Question: I am trying to create a VBA code for word that will search for a specific colored square bracket and then search for the corresponding closing bracket of that color and delete all text between these 2 colored bracket.

The code will search for a green square opening bracket then search for the green closing bracket and delete everything in between which in this case will be "brown fox". I will then add update the code for the color of the red bracket and have it delete everything between the red bracket. I have found the following code from another question on this site and this does work 90% but i cant get it to search for the specific colored bracket.
I tried
'''
.Format = True + .Font.Color = WdColorRed
'''
but it doesnt pick it up. Any help is appreciated. Thanks
'''
Sub FindSquareBracketPairs()
Dim rngFind As Word.Range
Dim sOpen As String, sClose As String
Dim sFindTerm As String
Dim bFound As Boolean, lPosOpen As Long
Set rngFind = ActiveDocument.Content
sOpen = "["
sClose = "]"
sFindTerm = "\[*\] "
With rngFind.Find
.ClearFormatting
.Text = "\[*\] "
.Forward = True
.Wrap = Word.WdFindWrap.wdFindStop
.MatchWildcards = True
bFound = .Execute
Do While bFound
lPosOpen = NumberOfCharInRange(rngFind, sOpen)
rngFind.Delete
rngFind.Collapse wdCollapseEnd
bFound = .Execute
Loop
End With
End Sub
'Checks whether there's more than one instance of searchTerm in the rng.Text
'For each instance above one, move the Start point of the range
'To the position of that instance until no more are "found".
'Since the Range is passed ByRef this will change the original
'range's position in the calling procedure.
Function NumberOfCharInRange(ByRef rng As Word.Range, _
ByRef searchTerm As String) As Long
Dim lCountChars As Long, lCharPos As Long
Dim s As String
s = rng.Text
Do
lCharPos = InStr(s, searchTerm)
If lCharPos > 1 Then
lCountChars = lCountChars + 1
rng.Start = rng.Start + lCharPos
End If
s = Mid(s, lCharPos + 1)
Loop Until lCharPos = 0
NumberOfCharInRange = lCountChars
End Function
'''
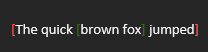
Answer: You'll want to get the Color from the Font of the range. Then use this <URL> to use decimal you get or transfer/convert to hex or rgb someway. There are also constants in VBA such as wdRed but, it's the word red whatever that is.
'''
Sub FindSquareBracketPairs()
Dim rngFind As Range
Dim sOpen As String, sClose As String
Dim sFindTerm As String
Dim bFound As Boolean, lPosOpen As Long
Set rngFind = ActiveDocument.Range
sOpen = "["
sClose = "]"
sFindTerm = "\[*\] "
For Each rng In ActiveDocument.StoryRanges
For Each rngChar In rng.Characters
Dim fnt As Font
Set fnt = rngChar.Font
Dim clr As WdColor
clr = rngChar.Font.Color
Next
Next
With rngFind.Find
'.ClearFormatting
.Text = "\[*\] "
.Forward = True
.Wrap = Word.WdFindWrap.wdFindStop
.MatchWildcards = True
bFound = .Execute
Do While bFound
lPosOpen = NumberOfCharInRange(rngFind, sOpen)
'Check if the first and last brackets are whatever color is passed here.
If (IsSurroundedByColor(wdColorRed, rngFind.Characters.First, rngFind.Characters(rngFind.Characters.Count - 1))) Then
rngFind.Delete
End If
rngFind.Collapse wdCollapseEnd
bFound = .Execute
Loop
End With
End Sub
Function IsSurroundedByColor(ByRef chkingClr As WdColor, ByRef frstChr As Range, ByRef lstChr As Range) As Boolean
IsSurroundedByColor = (frstChr.Font.Color = chkingClr And lstChr.Font.Color = chkingClr)
End Function
'''